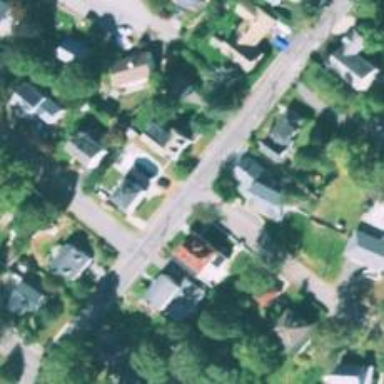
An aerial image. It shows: Residential road with sidewalk on the left.